Question: passing react Props as mentioned in the image, I want to know is that any cleaner way to pass the multiple props in React.

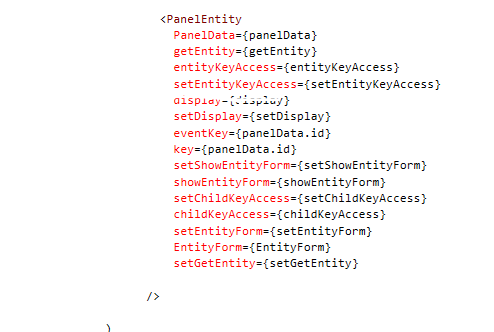
Answer: According to react eslint rules it is not recommended to use props spreading for readability and maintenance reasons, Read more about the rule <URL>
So what you can do is either leaving it as it is or group similar props into one object and pass it for example:
'''
const entity = { getEntity, entityKeyAccess, setEntityKeyAccess };
const display = { display, setDisplay };
const child = { childKeyAccess, setChildKeyAccess };
// And so on you get the idea I guess.
<PanelEntity panelData={panelData} entity={entity} display={display} child={child} />;
'''
This way now anyone using this component will be able to understand your props easily (of course don't forget to document your props) and you decluttered the component without using props spreading.